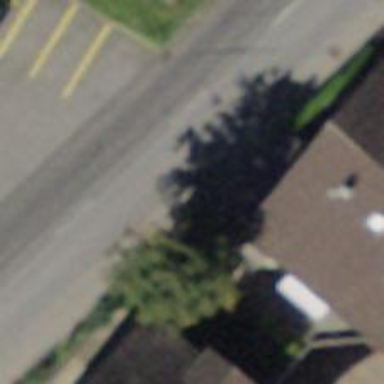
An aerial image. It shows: Bus stop with platform for public transport.